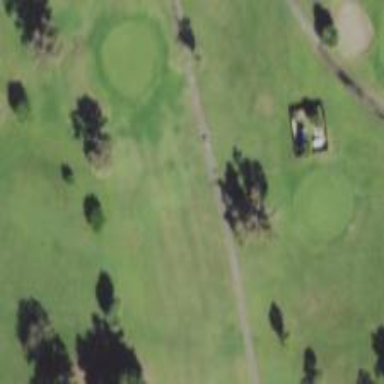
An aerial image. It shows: Path for golf carts.